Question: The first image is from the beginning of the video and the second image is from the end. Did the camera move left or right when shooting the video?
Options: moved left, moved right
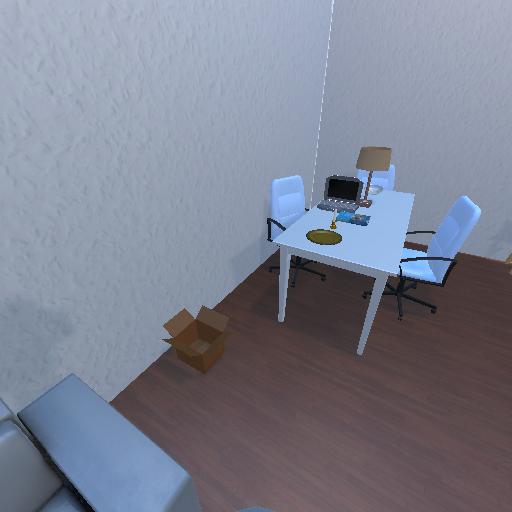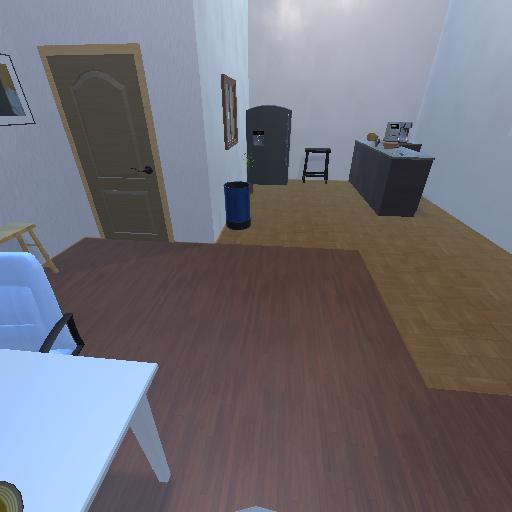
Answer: moved left